Question: I am using the <URL> and the 'container_16' format. For some reason one of my containers is slightly bigger than the rest. This is killing my feng shui.
I have highlighted the error here:

A live preview can be seen at <URL>, Notice how the breadcrumbs at the very top go further right than any other element by a few pixels?
The guilty element has the following the markup:
'''
<div class="container_16">
<div class="grid_16" id="breadcrumbs">
<a href="http://rcnhca.org.uk/sites/first_steps" id="home"></a>
<ul id="parent" class="grid_15 omega">
<li><a href="http://rcnhca.org.uk/sites/first_steps/">Select a topic</a><ul class="child"><li><a href="http://rcnhca.org.uk/sites/first_steps/getting-started/">Getting started</a></li><li><a href="http://rcnhca.org.uk/sites/first_steps/communication/">Communication</a></li><li><a href="http://rcnhca.org.uk/sites/first_steps/health-safety-and-security/">Health, Safety and Security</a></li><li><a href="http://rcnhca.org.uk/sites/first_steps/personal-and-people-development/">Personal and people development </a></li><li><a href="http://rcnhca.org.uk/sites/first_steps/quality/">Quality</a></li><li><a href="http://rcnhca.org.uk/sites/first_steps/equality-diversity-and-rights/">Equality, diversity and rights </a></li><li><a href="http://rcnhca.org.uk/sites/first_steps/clinical-skills/">Clinical skills</a></li><li><a href="http://rcnhca.org.uk/sites/first_steps/additional-material/">Additional material</a></li></ul></li> </ul>
</div>
<div id="supplements" class="grid_16">
<div class="left">
<a href="#" class="button alpha"><img src="http://rcnhca.org.uk/sites/first_steps/wp-content/themes/megaamazing/library/images/book-icon.png" alt="book icon">View competencies checklist</a>
</div>
<div class="right">
<a href="#" class="button alpha bold"><img src="http://rcnhca.org.uk/sites/first_steps/wp-content/themes/megaamazing/library/images/rcn-icon.png" alt="rcn icon">Join the RCN</a>
<a href="#" class="button omega">Reasons to joins</a>
</div>
</div>
</div>
'''
and it's CSS:
'''
#breadcrumbs {
display: block;
position: relative;
z-index: 4;
height: 39px;
padding-bottom: 3px;
background: #ffffff;
border: 0px solid;
border-left: #3a90a7 2px solid;
border-right: #3a90a7 2px solid;
border-bottom: #3a90a7 2px solid;
-webkit-border-bottom-left-radius: 5px;
-webkit-border-bottom-right-radius: 5px;
-moz-border-radius-bottomleft: 5px;
-moz-border-radius-bottomright: 5px;
border-bottom-left-radius: 5px;
border-bottom-right-radius: 5px;
}
#breadcrumbs ul {
list-style: none;
list-style-image: none;
margin: 0;
}
#breadcrumbs #home{
display: block;
height: 39px;
width: 60px;
float: left;
background-image: url(library/images/home_icon.png);
background-repeat: no-repeat;
background-position: 19px center;
text-indent: -999em;
}
#breadcrumbs ul#parent {
display: block;
height: 39px;
float: right;
right: 3px;
position: relative;
background: #f38630;
-webkit-box-shadow: inset 0px -2px 0px 0px #cf7229;
-moz-box-shadow: inset 0px -2px 0px 0px #cf7229;
box-shadow: inset 0px -2px 0px 0px #cf7229;
-webkit-border-bottom-left-radius: 5px;
-webkit-border-bottom-right-radius: 5px;
-moz-border-radius-bottomleft: 5px;
-moz-border-radius-bottomright: 5px;
border-bottom-left-radius: 5px;
border-bottom-right-radius: 5px;
}
#breadcrumbs ul#parent li {
position: relative;
height: 39px;
float: left;
min-width: 1px; /* required to fix Opera bug */
padding: 0 47px 0 15px;
background-image: url(library/images/breadcrumb_seperator.png);
background-repeat: no-repeat;
background-position: right;
line-height: 39px;
zoom: 1;
}
#breadcrumbs ul#parent li a {
display: block;
height: 42px;
position: relative;
font-size: 15px;
font-weight:900;
color: #ffffff;
text-decoration: none;
text-shadow: 0px 2px 0px #cf7229;
}
#breadcrumbs ul li a:visited {
color: #ffffff;
}
#breadcrumbs ul#parent li:first-child ul {
left: -5px;
}
#breadcrumbs ul#parent li ul {
position: absolute;
z-index: 9998;
left: -28px;
top: 42px;
background: #ffffff;
border-left: #3a90a7 2px solid;
border-right: #3a90a7 2px solid;
border-bottom: #3a90a7 2px solid;
-webkit-border-bottom-left-radius: 5px;
-webkit-border-bottom-right-radius: 5px;
-moz-border-radius-bottomleft: 5px;
-moz-border-radius-bottomright: 5px;
border-bottom-left-radius: 5px;
border-bottom-right-radius: 5px;
padding: 0 3px 0 3px;
list-style-position: outside;
min-width: 200px;
width: auto;
-webkit-box-shadow: 0px 6px 6px -6px rgba(0, 0, 0, 0.5);
-moz-box-shadow: 0px 6px 6px -6px rgba(0, 0, 0, 0.5);
box-shadow: 0px 6px 6px -6px rgba(0, 0, 0, 0.5);
}
.js #breadcrumbs ul#parent li ul {
display:none;
}
.no-js #breadcrumbs ul#parent li ul {
left: -999em;
}
#breadcrumbs ul#parent li ul li {
float: none;
display: block;
position: relative;
height: 26px;
margin-bottom: 3px;
padding: 0 15px;
background-image: url(library/images/arrow-icon.png);
background-position: -25px 50%;
background-repeat: no-repeat;
background-color: #738793;
border-radius: 5px;
-moz-border-radius: 5px;
-webkit-border-radius: 5px;
line-height: 26px;
white-space: nowrap;
zoom: 1;
}
#breadcrumbs ul#parent li ul li a{
display: block;
width: auto;
color: #ffffff;
text-decoration: none;
text-shadow: none;
font-weight: 100;
}
#breadcrumbs ul#parent li ul li.active, #breadcrumbs ul#parent li ul li:hover{
background-color: #3393b5;
}
#breadcrumbs ul#parent li ul li.active, .no-js #breadcrumbs ul#parent li ul li:hover{
background-position: 0px 50%;
text-indent: 10px;
}
.no-js #breadcrumbs ul#parent li:hover ul, .no-js #breadcrumbs ul#parent li:focus ul {
left: -5px;
}
'''
Can anyone help me whip it into shape?
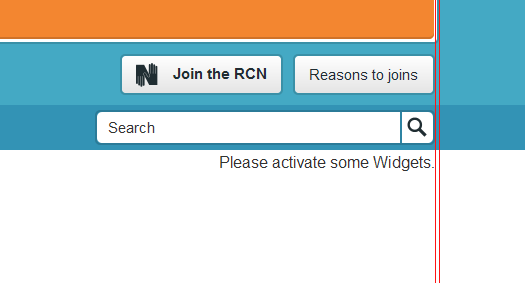
Answer: It's because you have given '#breadcrumbs' an extra '4px' width with the border.
'''
border-left: #3a90a7 2px solid;
border-right: #3a90a7 2px solid;'.
'''
The 'grid_16' is actually '944px' instead of the intended '940px', hence the discrepancy.
You'll need to readjust your markup though.
'''
<div class="grid_16">
<div id="breadcrumbs">
<!-- etc -->
</div>
</div>
'''
You will also have to resize your 'home' button. Give it a class of 'grid_1 alpha' and remove the 'width:54px' from your CSS. should be good to go